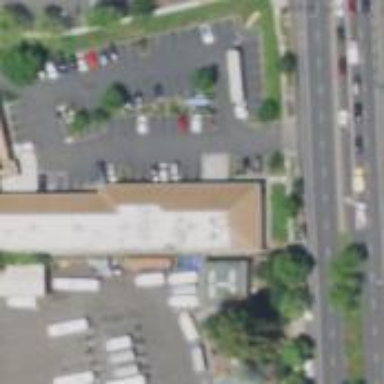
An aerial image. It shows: Swimming pool shop.